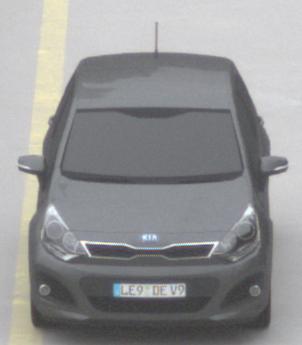
Make: KIA
Model: Rio 1.2
Detailed model: Rio (UB)
Model produced from: 2011/09
Model produced until: 2015/01
Doors: 3
Color: gray
Road condition: dry road
Daytime: midday
Contrast: low contrast